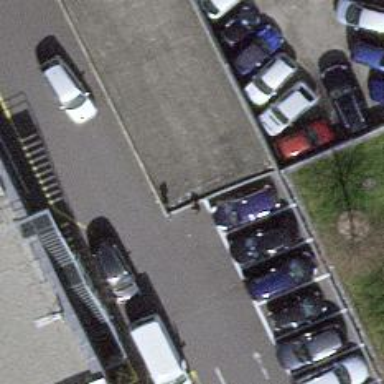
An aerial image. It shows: Tunnel with asphalt surface used as parking aisle for services.